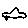
Label: car